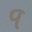
Label: 9